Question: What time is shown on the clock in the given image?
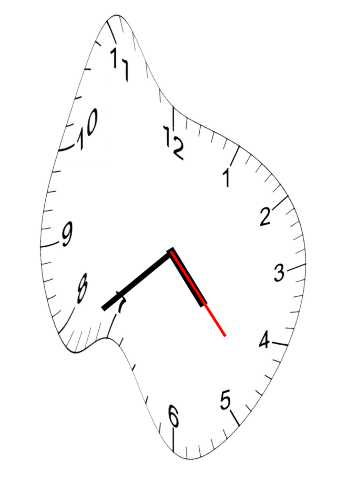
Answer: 04:38:23